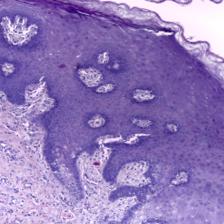
Diagnosis: Normal